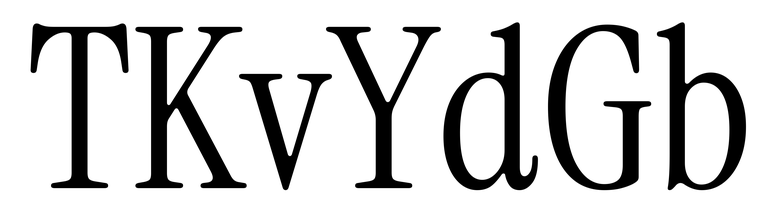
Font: InstrumentSerif-Regular